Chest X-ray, AP view. Patient: 28 years old, sex M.
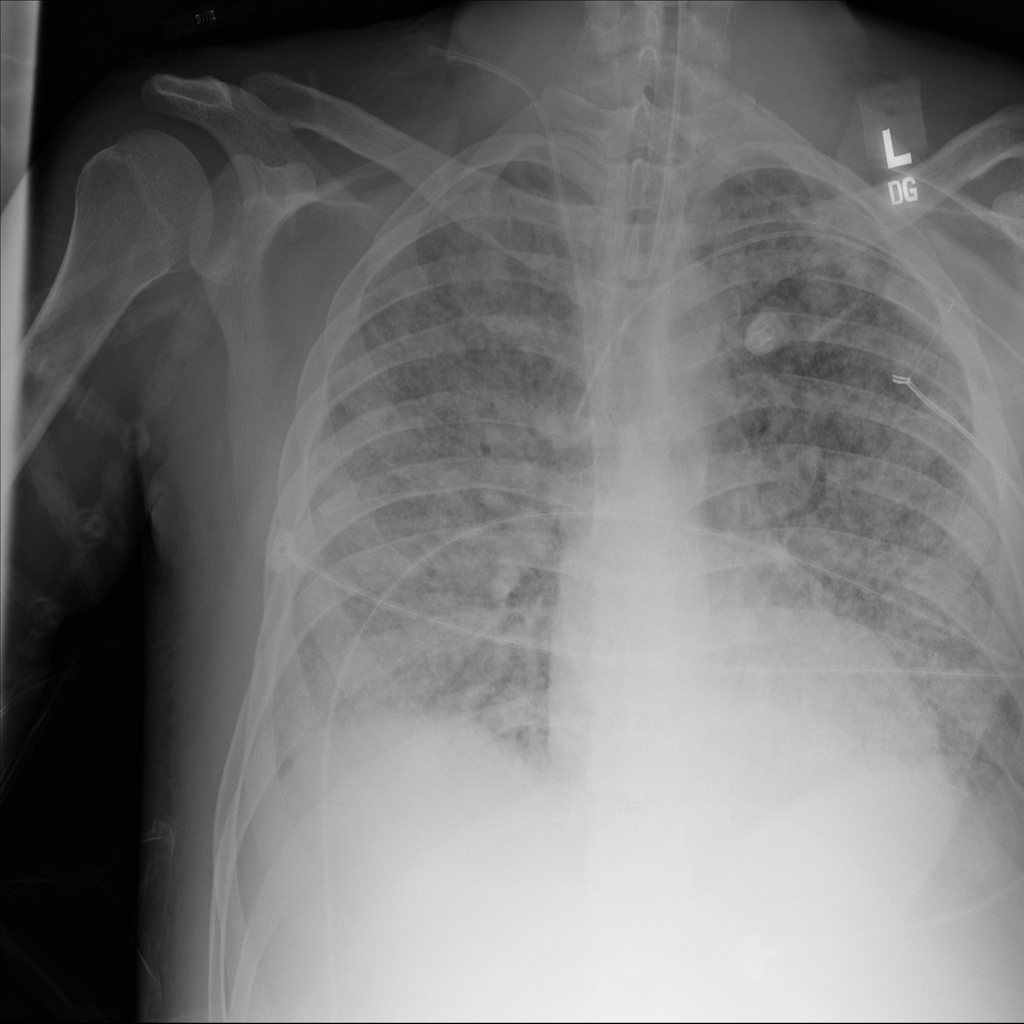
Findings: Edema